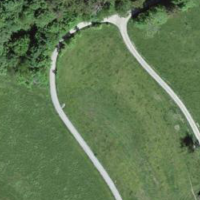
EUNIS habitat code: 24
Species observed at this site:
Silene dioica